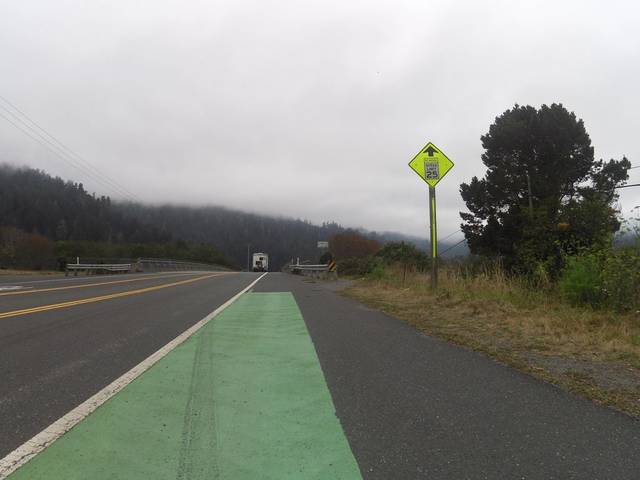
Region: United States
Coordinates: 41.289, -124.059